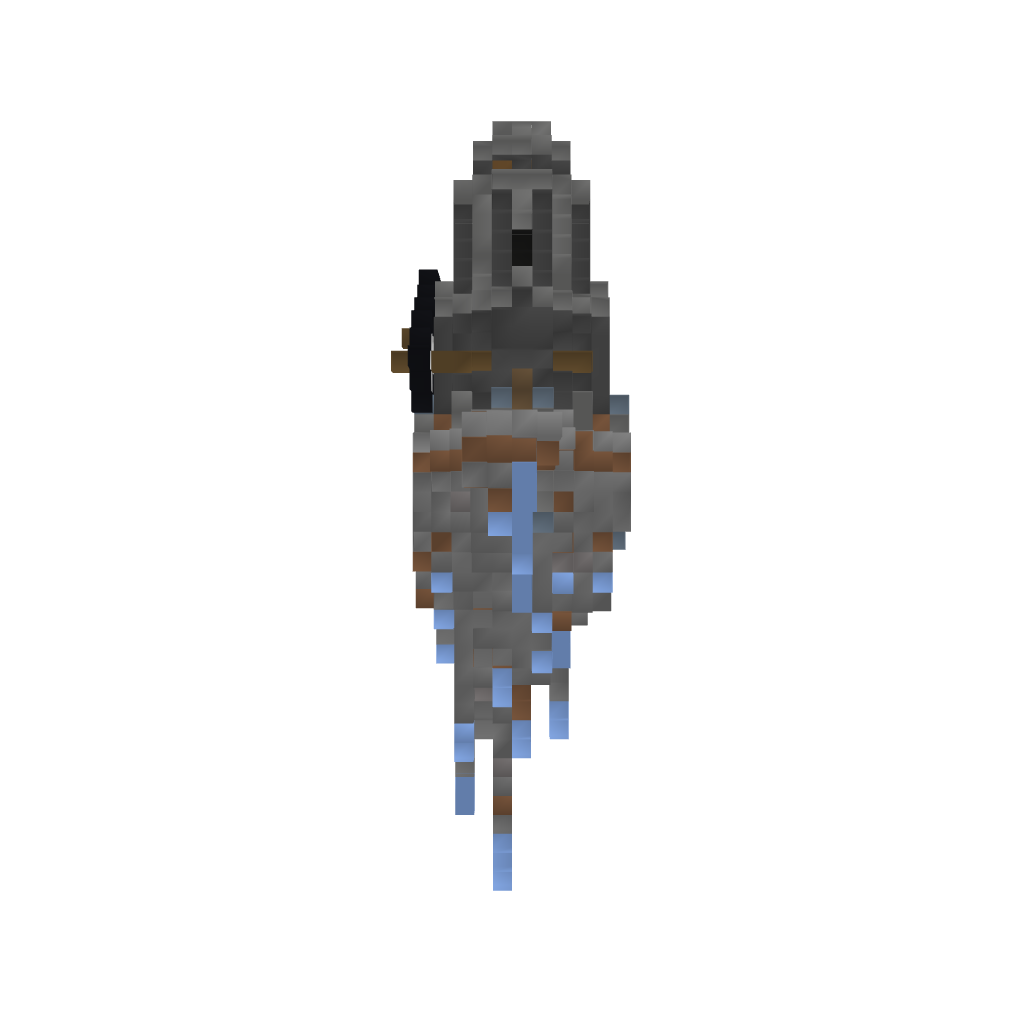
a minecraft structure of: Steampunk Windmill